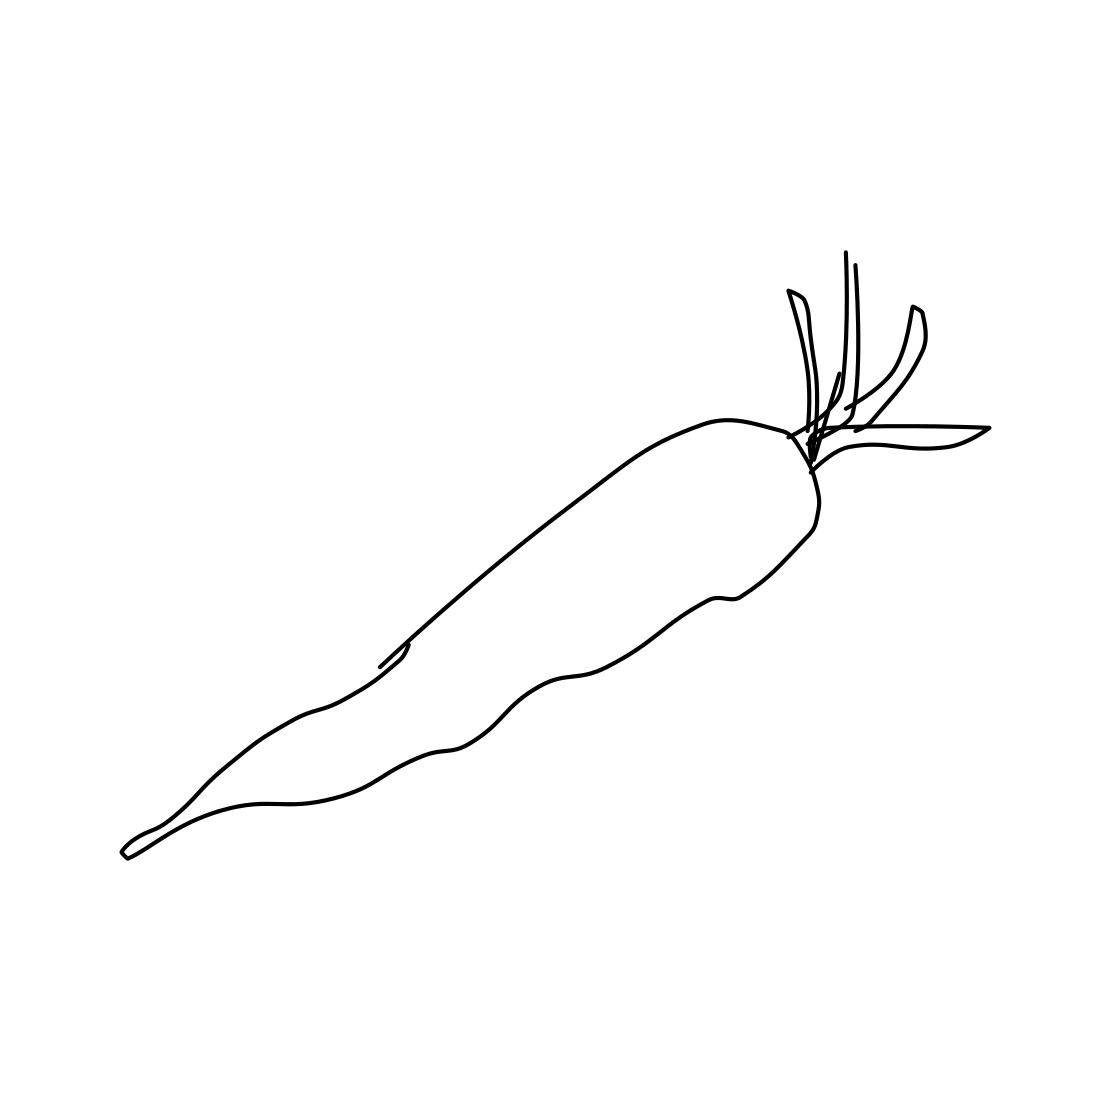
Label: carrot